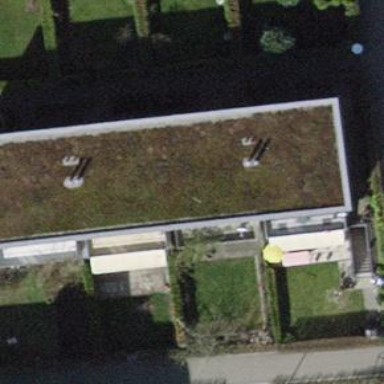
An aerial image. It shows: Building with flat roof.